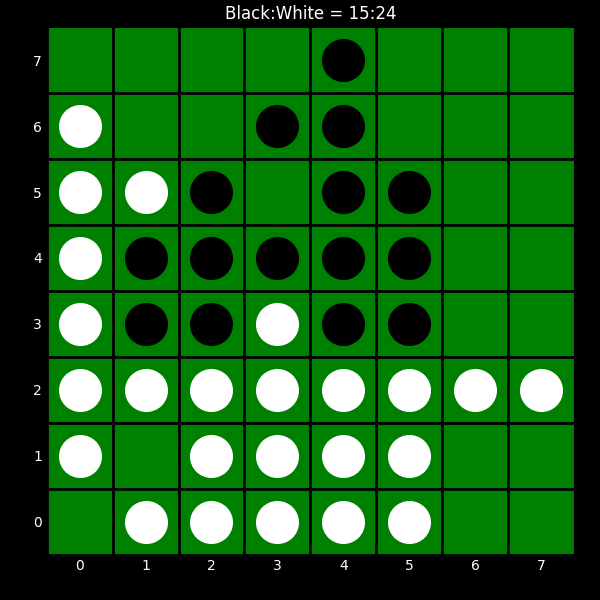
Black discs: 15
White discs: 24